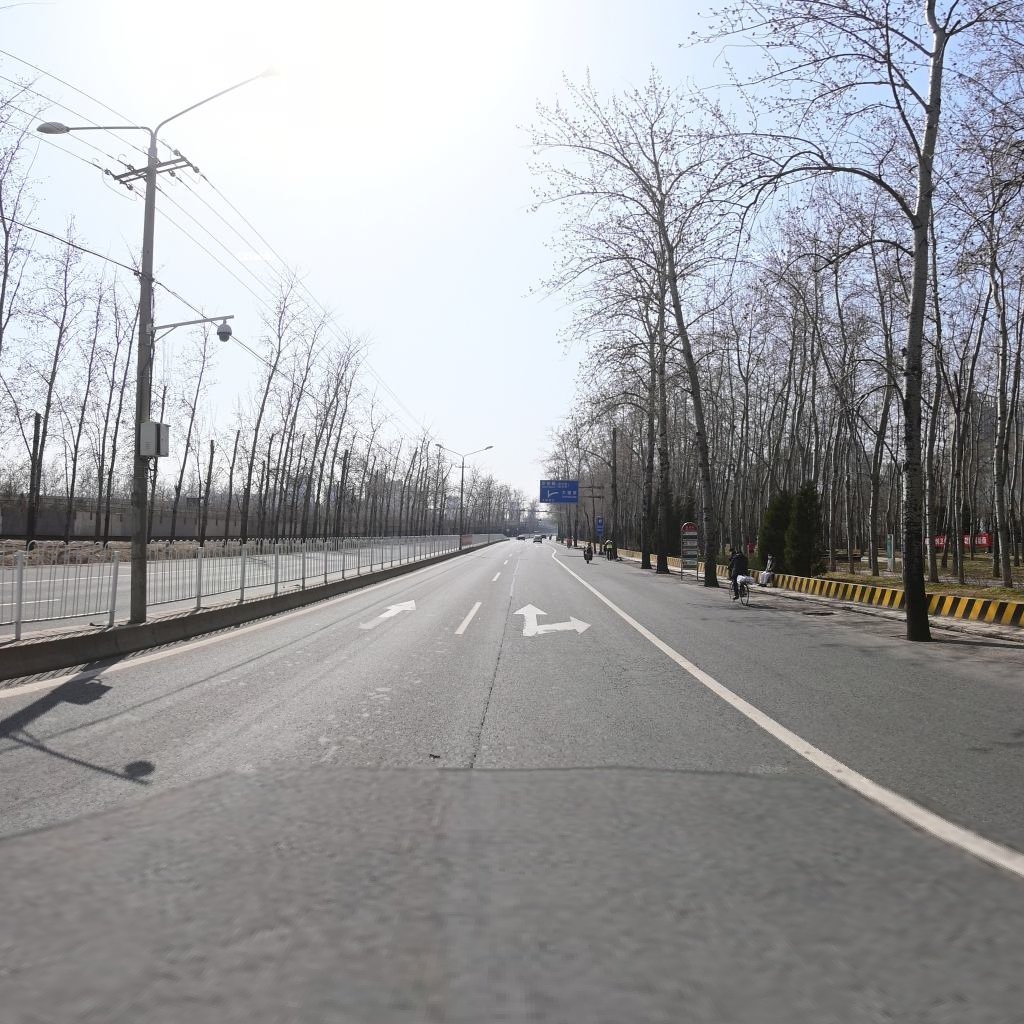
Region: Chaoyang
Road damage annotations: alligator crack, longitudinal crack